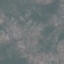
Land use / land cover class: HerbaceousVegetation